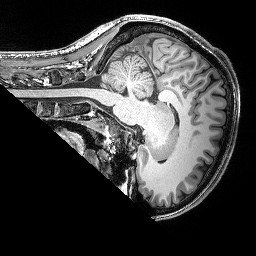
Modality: T1w
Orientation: sagittal
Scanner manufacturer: siemens
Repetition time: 2.25 s
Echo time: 0.00418 s